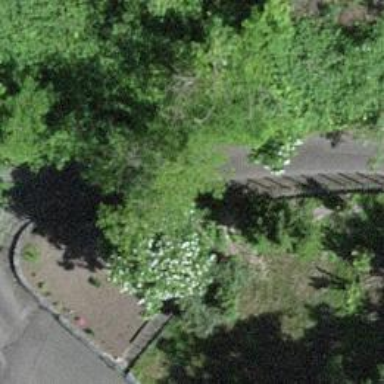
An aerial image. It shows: Bollard.